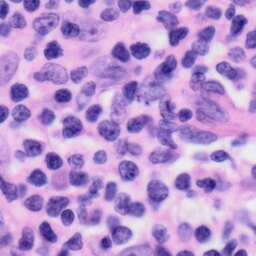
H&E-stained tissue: Skin